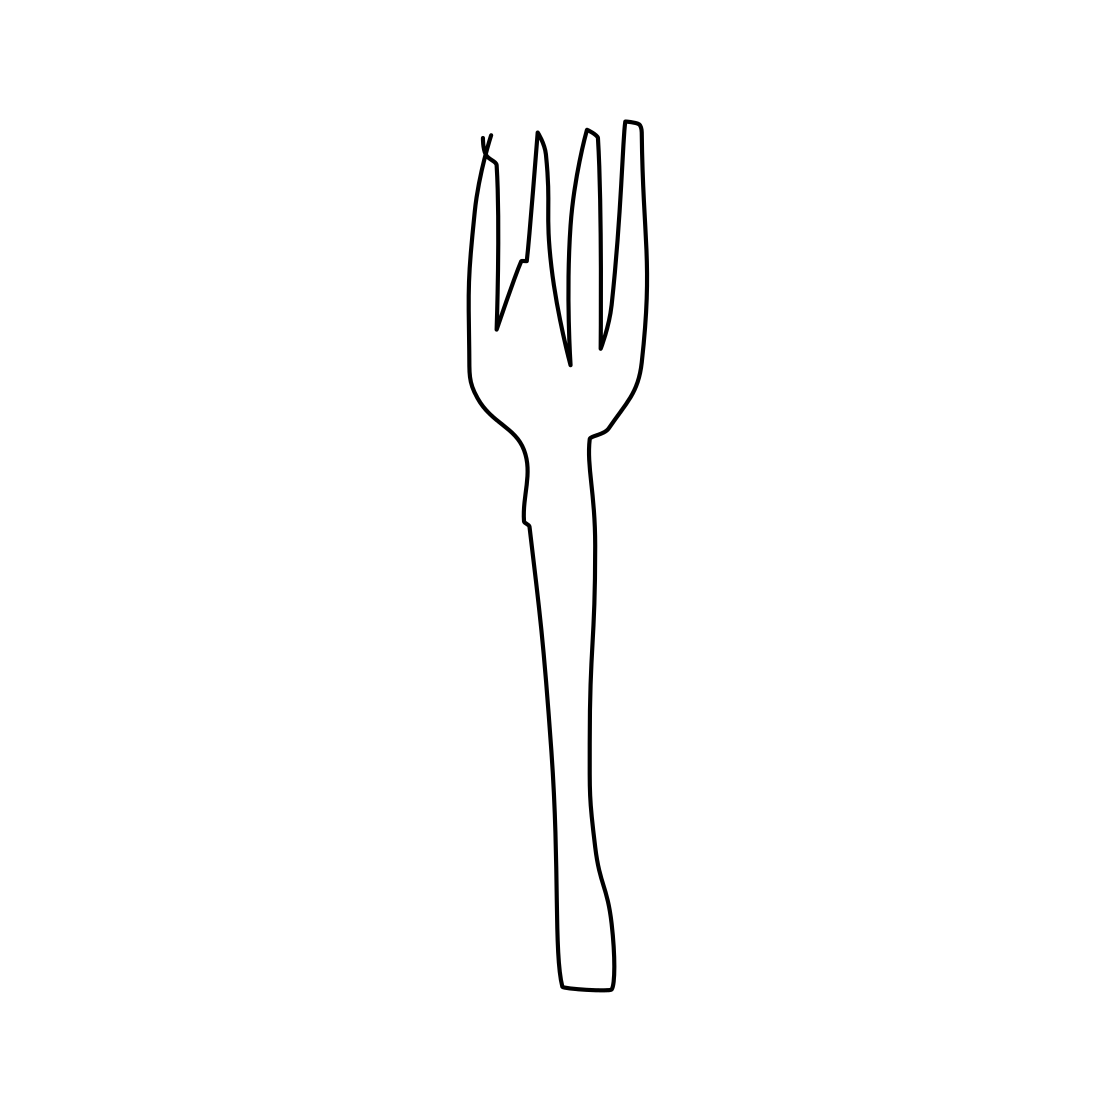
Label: fork